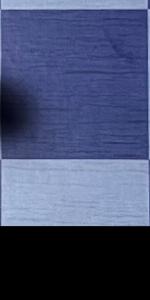
Label: Empty